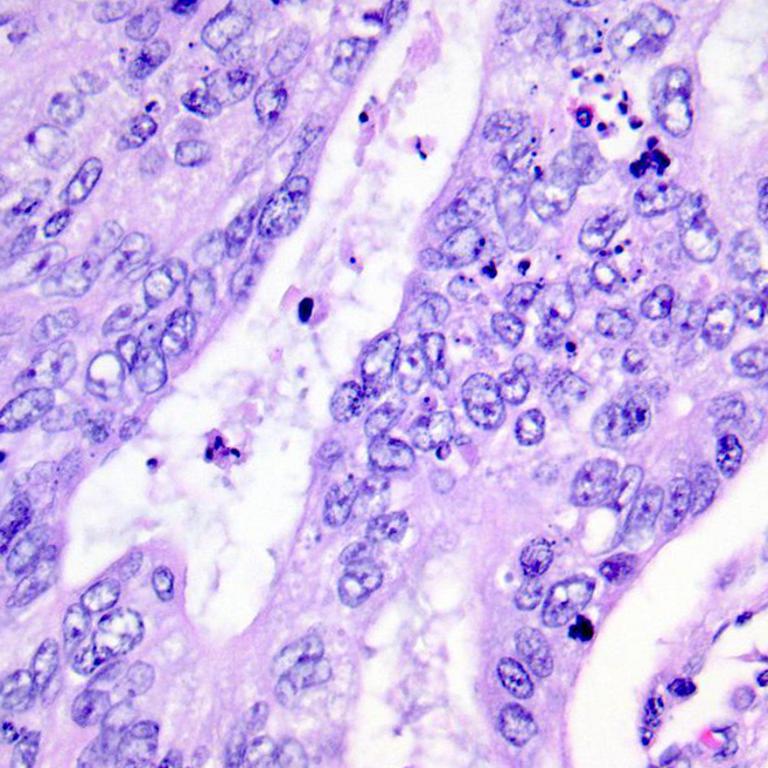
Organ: colon
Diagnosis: adenocarcinomas